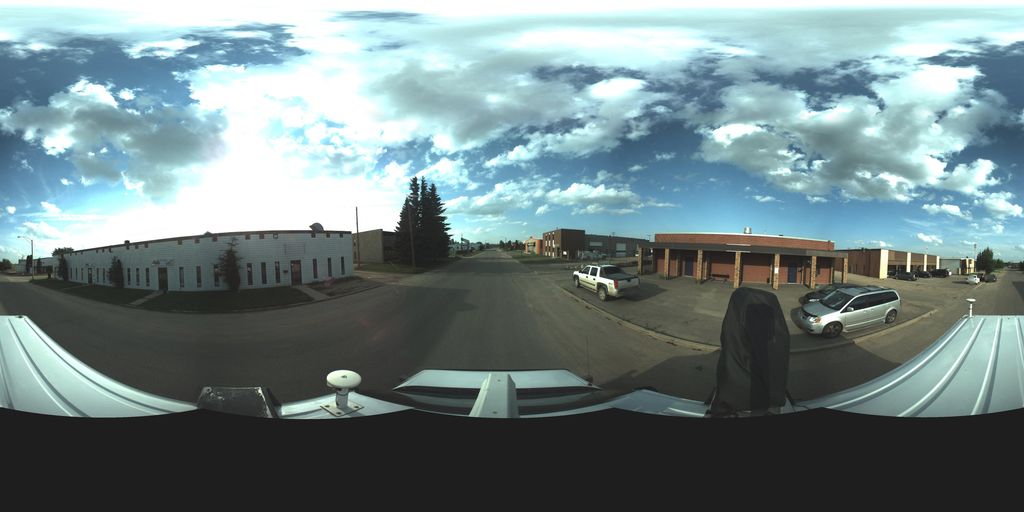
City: saskatoon